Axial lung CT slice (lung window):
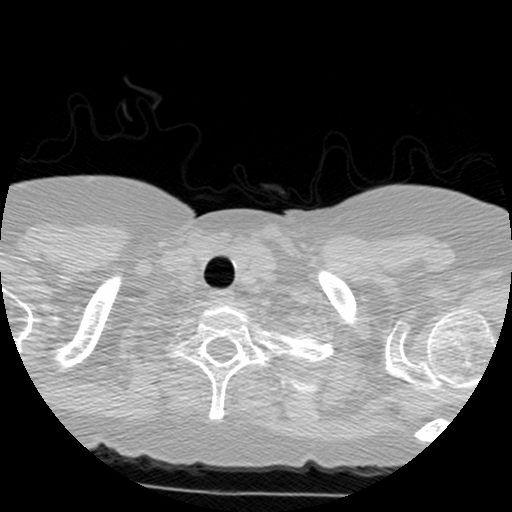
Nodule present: no